Field crop: tomato
Growth stage: 2
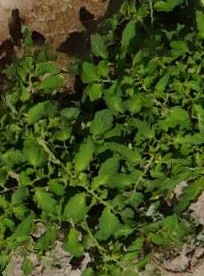
Species: tomato